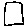
Label: square